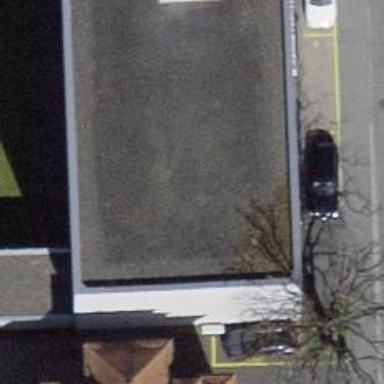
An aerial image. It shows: Bank.